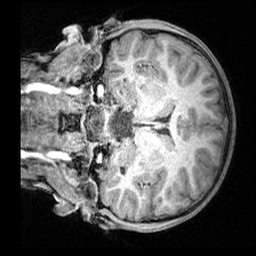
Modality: T1w
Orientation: coronal
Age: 9
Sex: male
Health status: ill
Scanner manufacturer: siemens
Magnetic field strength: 3 T
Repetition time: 1.6 s
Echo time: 0.00179 s